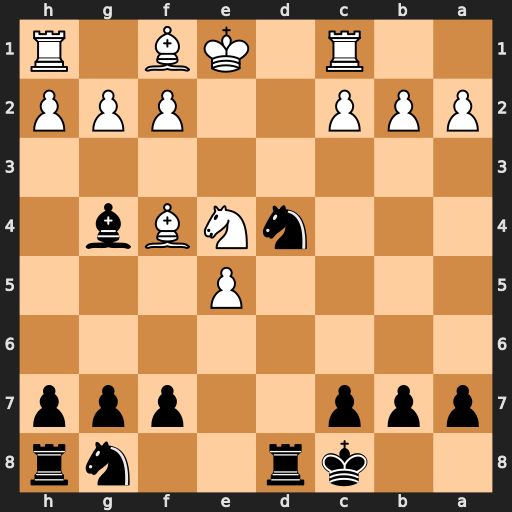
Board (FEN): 2kr2nr/ppp2ppp/8/4P3/3nNBb1/8/PPP2PPP/2R1KB1R
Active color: b
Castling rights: K
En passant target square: -
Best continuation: Nxc2+ Rxc2 Rd1#